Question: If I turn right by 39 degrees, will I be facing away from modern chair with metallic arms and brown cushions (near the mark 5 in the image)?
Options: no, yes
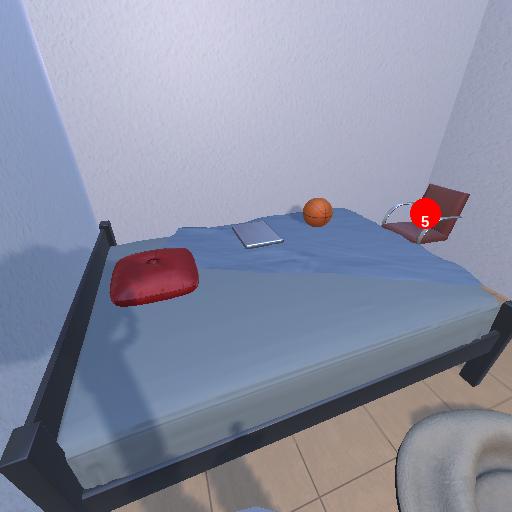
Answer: no